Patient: sex M, age 68
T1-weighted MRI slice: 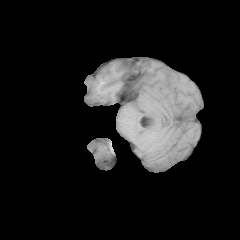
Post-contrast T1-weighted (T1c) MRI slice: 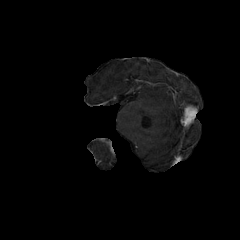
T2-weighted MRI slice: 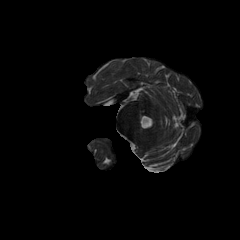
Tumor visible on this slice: no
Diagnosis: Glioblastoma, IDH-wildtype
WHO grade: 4